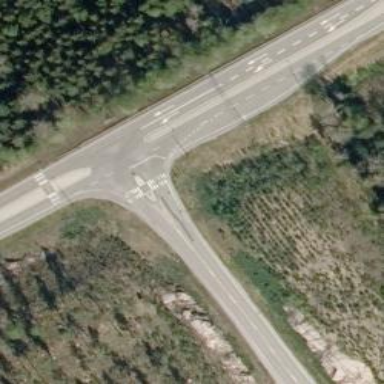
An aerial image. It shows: Island crossing on the road.